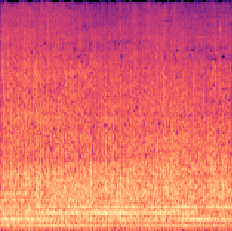
Sound class: Helicopter